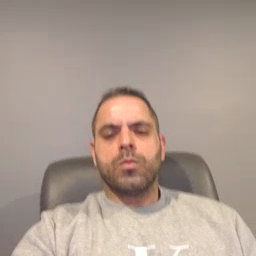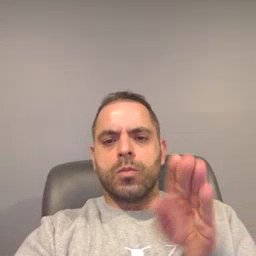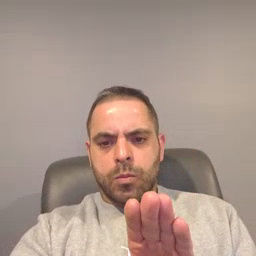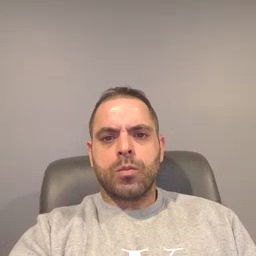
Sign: close